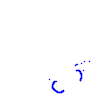
Particle: proton